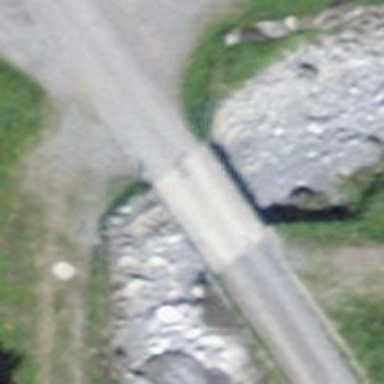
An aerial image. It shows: Unclassified road with asphalt surface and grade 2 track type.